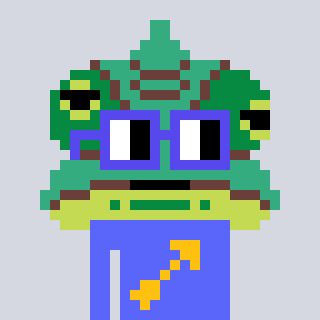
a pixel art character with square blue glasses, a chameleon-shaped head and a purple-colored body on a cool background